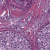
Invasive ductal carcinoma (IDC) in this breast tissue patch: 0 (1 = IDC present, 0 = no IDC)